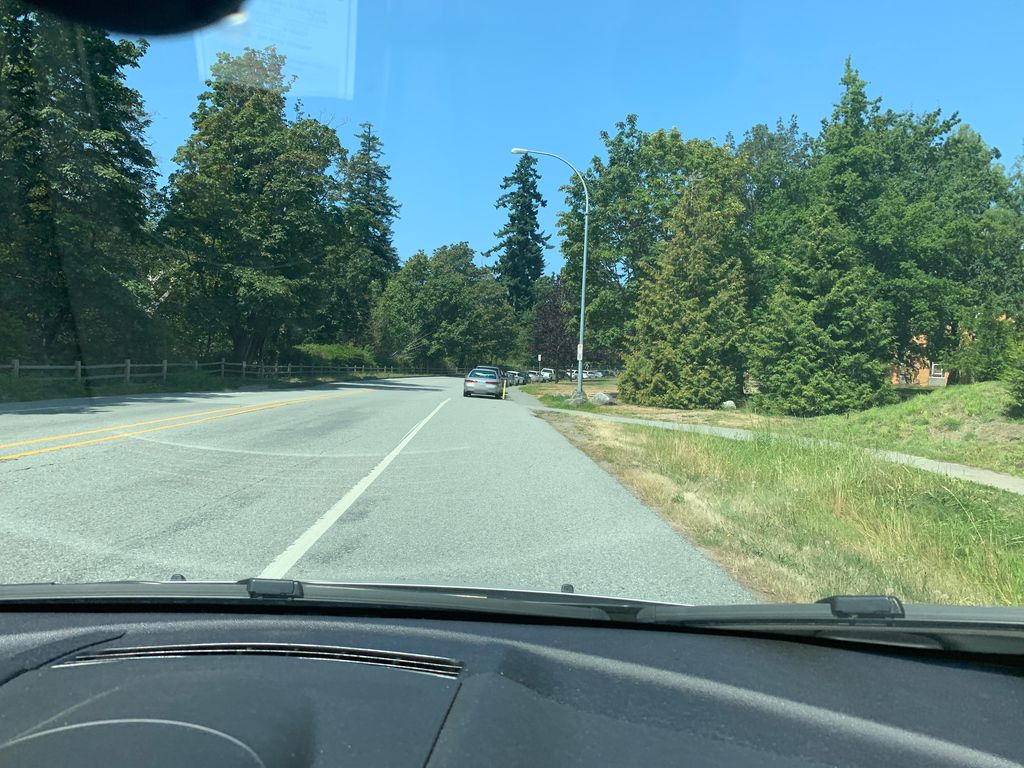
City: vancouver